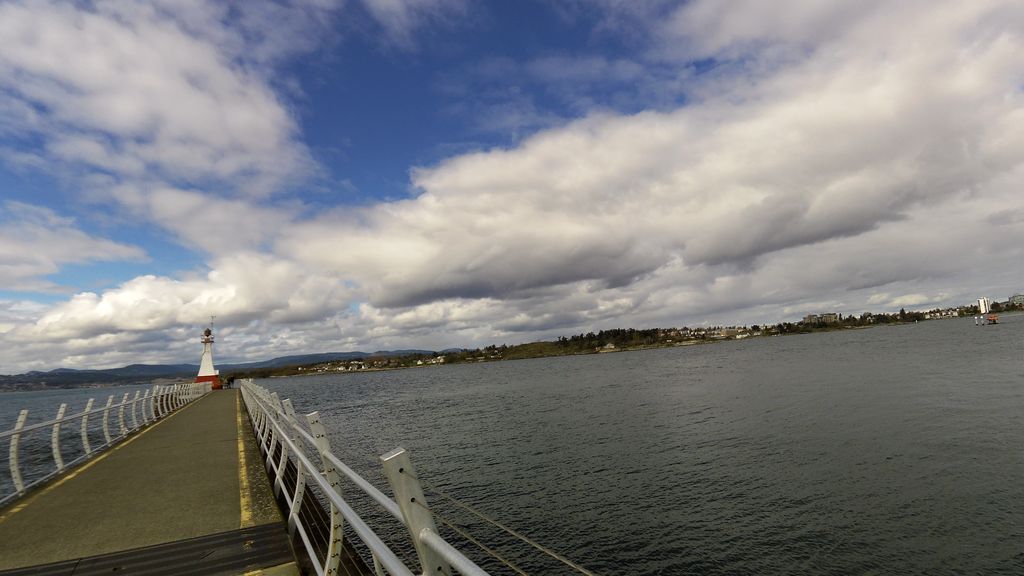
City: victoria